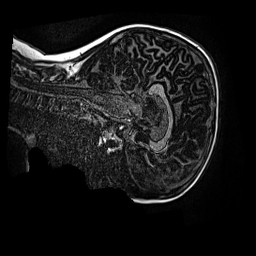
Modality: MP2RAGE
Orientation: sagittal
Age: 10
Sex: male
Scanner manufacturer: siemens
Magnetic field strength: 3 T
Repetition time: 4 s
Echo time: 0.00299 s